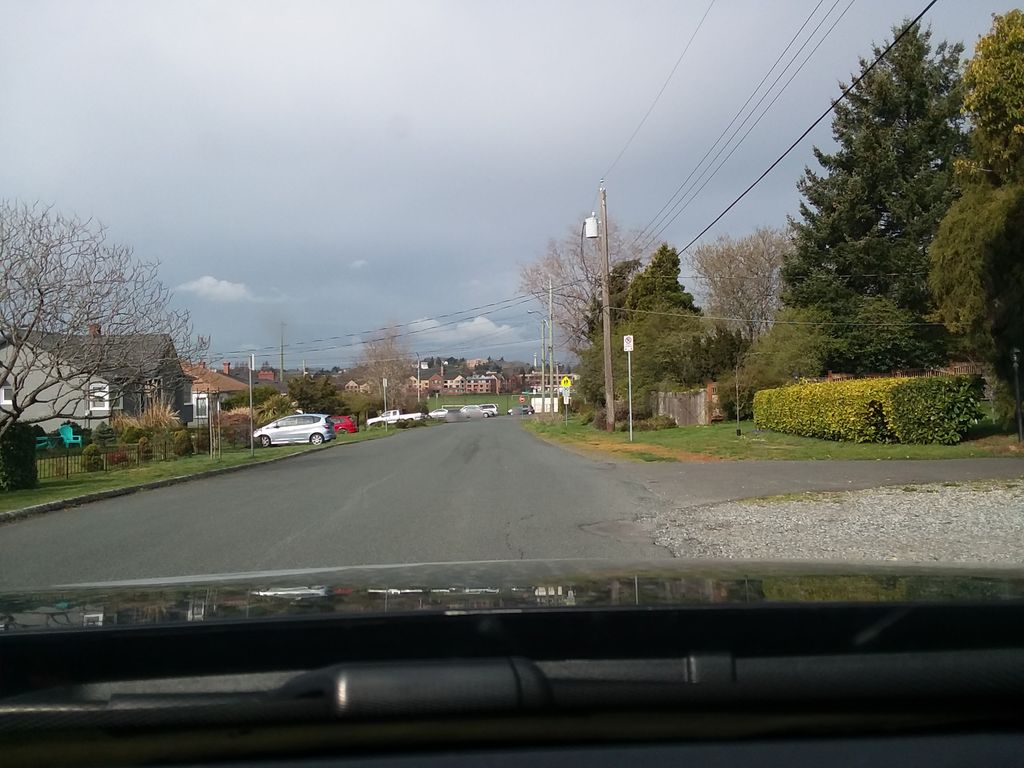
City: victoria